Question: I have this table :

And I would like to make a request that would return for each 'deal_id' the row with the highest 'timestamp', 'status_id'.
So for this example, I would have returned 2 rows :
'''
1226, 3, 2009-08-18 12:10:25
1227, 2, 2009-08-17 14:31:25
'''
I tried to do it with this query
'''
SELECT deal_id, status_id, max(timestamp) FROM deal_status GROUP BY deal_id
'''
but it would return the wrong 'status_id' :
'''
1226, 1, 2009-08-18 12:10:25
1227, 1, 2009-08-17 14:31:25
'''
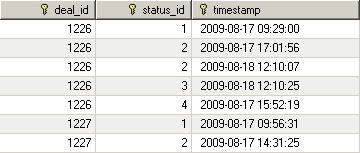
Answer: without a single primary key field, I think your best bet is:
'''
select * from deal_status
inner join
(select deal_id as did, max(timestamp) as ts
from deal_status group by deal_id) as ds
on deal_status.deal_id = ds.did and deal_status.timestamp = ds.ts
'''
this still won't work if you allow having two different statuses for the same product at the same time